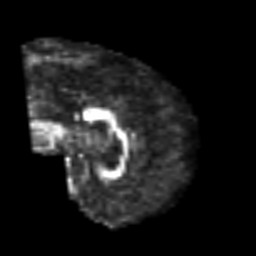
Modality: FA
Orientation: sagittal
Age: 55
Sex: male
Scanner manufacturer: siemens
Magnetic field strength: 3 T
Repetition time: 6.1 s
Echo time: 0.101 s